Question: I am getting XML from a web service. Here is what the XML looks like:
'''
<parent>
<child>
Text
</child>
</parent>
<parent>
<child>
<grandchild>
Text
</grandchild>
<grandchild>
Text
</grandchild>
</child>
<child>
Text
</child>
</parent>
etc.
'''
And here is my C# code:
'''
StringBuilder output = new StringBuilder();
// Create an XmlReader
using (XmlReader reader = XmlReader.Create(new StringReader(xoResponse.@return)))
{
XmlWriterSettings ws = new XmlWriterSettings();
//ws.Indent = true;
using (XmlWriter writer = XmlWriter.Create(output, ws))
{
// Parse the file and display each of the nodes.
while (reader.Read())
{
switch (reader.NodeType)
{
case XmlNodeType.Element:
writer.WriteStartElement(reader.Name);
break;
case XmlNodeType.Text:
writer.WriteString(reader.Value);
break;
case XmlNodeType.XmlDeclaration:
case XmlNodeType.ProcessingInstruction:
writer.WriteProcessingInstruction(reader.Name, reader.Value);
break;
case XmlNodeType.Comment:
writer.WriteComment(reader.Value);
break;
case XmlNodeType.EndElement:
writer.WriteFullEndElement();
break;
}
}
}
}
'''
I believe that the error is thrown on the second parent element. How can I avoid this error? Any help is greatly appreciated.
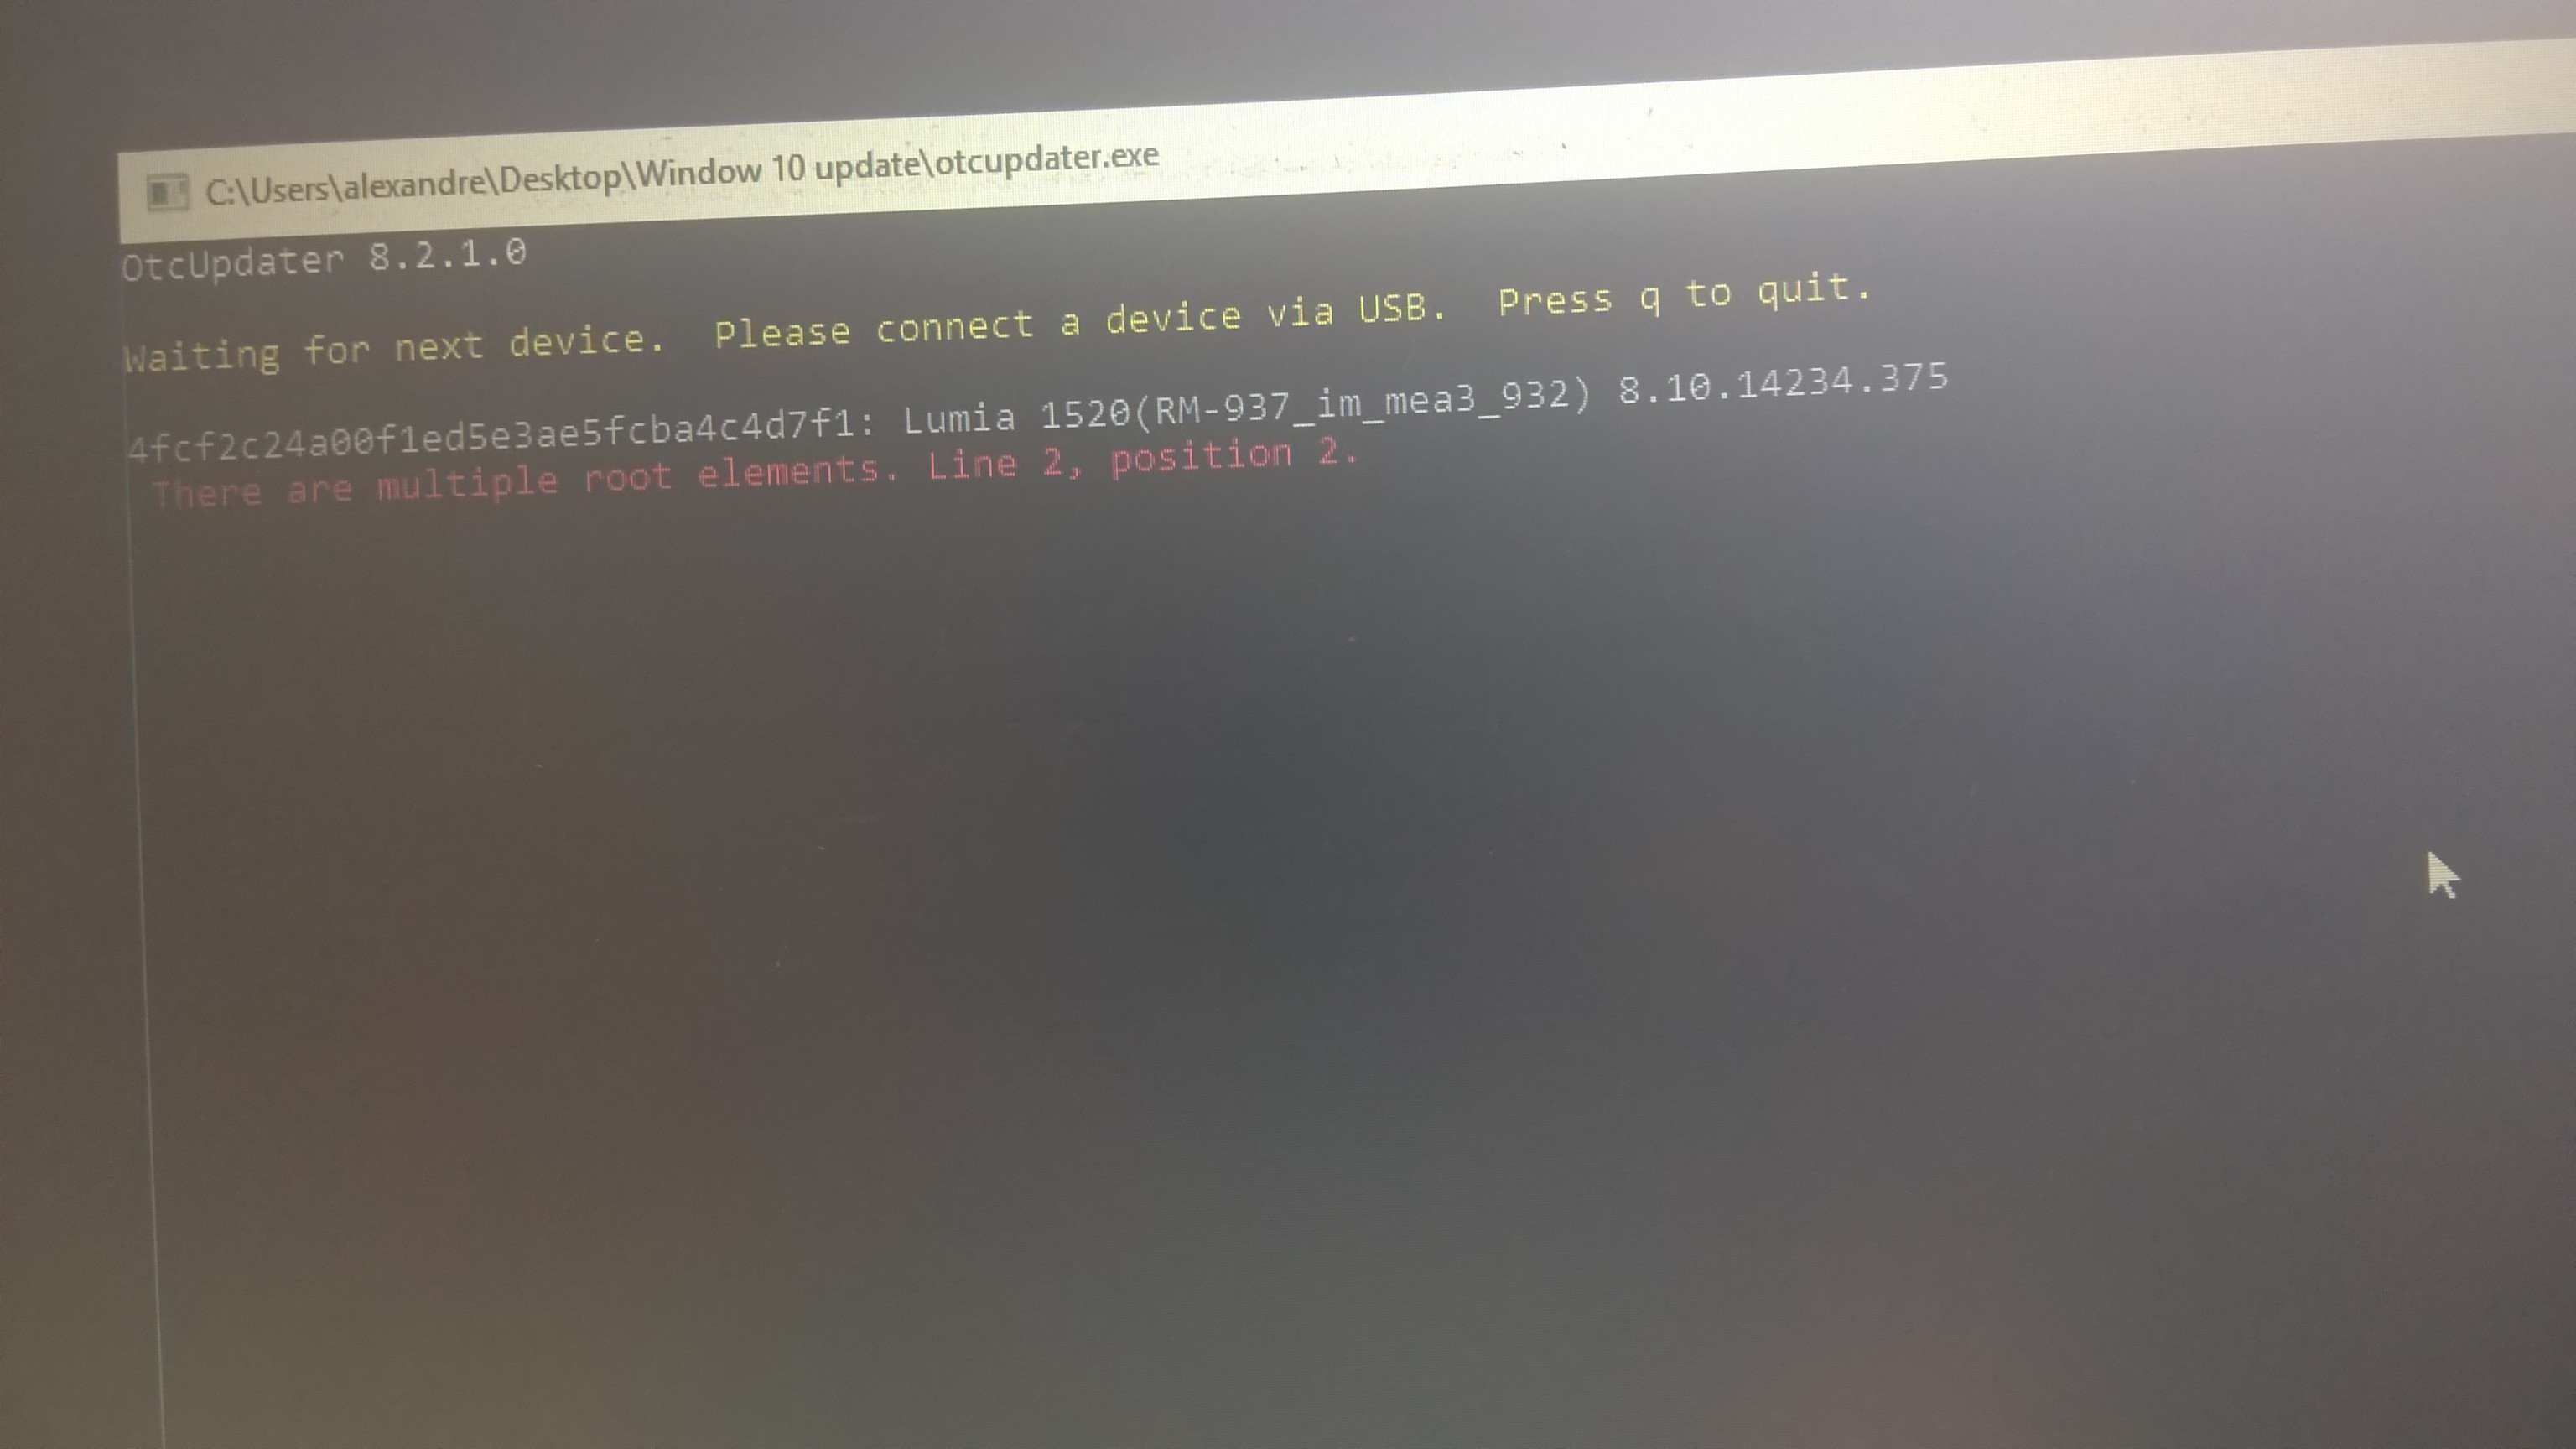
Answer: You need to enclose your '<parent>' elements in a surrounding element as XML Documents can have only one root node:
'''
<parents> <!-- I've added this tag -->
<parent>
<child>
Text
</child>
</parent>
<parent>
<child>
<grandchild>
Text
</grandchild>
<grandchild>
Text
</grandchild>
</child>
<child>
Text
</child>
</parent>
</parents> <!-- I've added this tag -->
'''
As you're receiving this markup from somewhere else, rather than generating it yourself, you may have to do this yourself by treating the response as a string and wrapping it with appropriate tags, prior to attempting to parse it as XML.
So, you've a couple of choices:
1. Get the provider of the web service to return you actual XML that has one root node
2. Pre-process the XML, as I've suggested above, to add a root node
3. Pre-process the XML to split it into multiple chunks (i.e. one for each <parent> node) and process each as a distinct XML Document